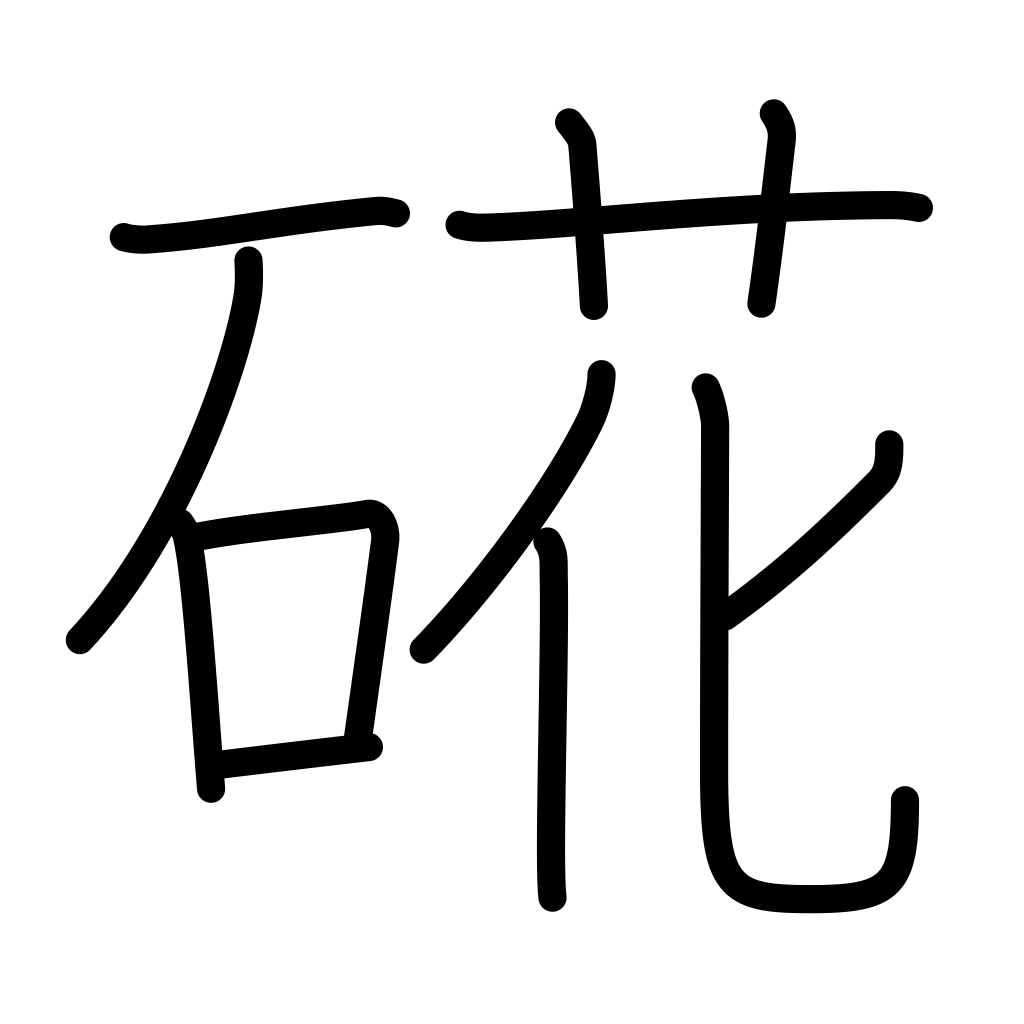
Meaning: oyster